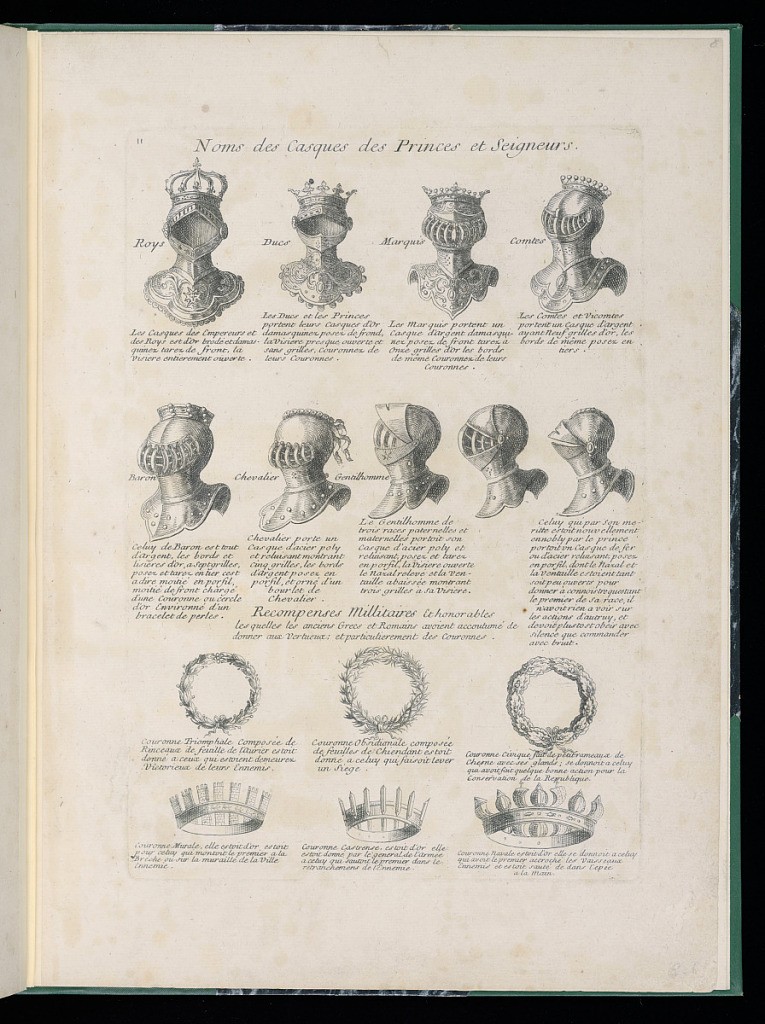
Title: Designs for Helmets and Crowns
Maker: Nicolas Guérard, French, ca.1648–1719
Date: ca. 1715
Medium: Etching and engraving on paper
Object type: Print
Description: Sheet illustrating various heraldic military helmets and crowns, each one accompanied by a description. The plate is numbered.